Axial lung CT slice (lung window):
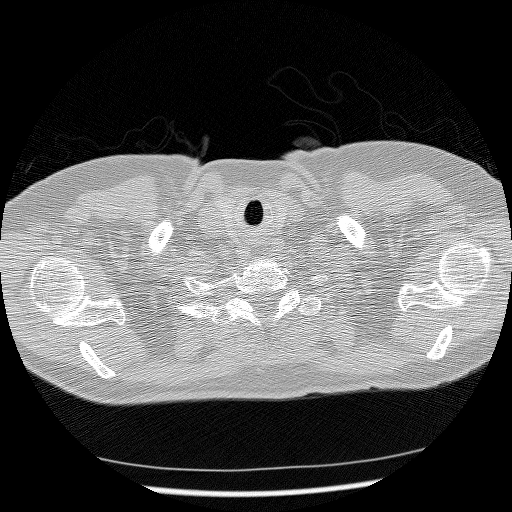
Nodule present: no